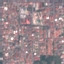
Label: Residential